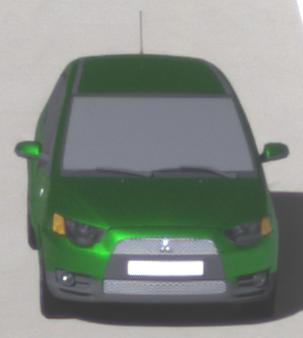
Make: Mitsubishi
Model: Colt 1.1
Detailed model: Colt (VI)
Model produced from: 2008/11
Model produced until: 2010/10
Doors: 3
Color: green
Road condition: dry road
Daytime: morning or afternoon
Contrast: high contrast